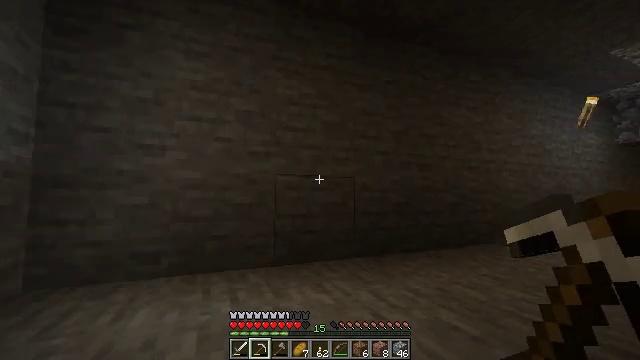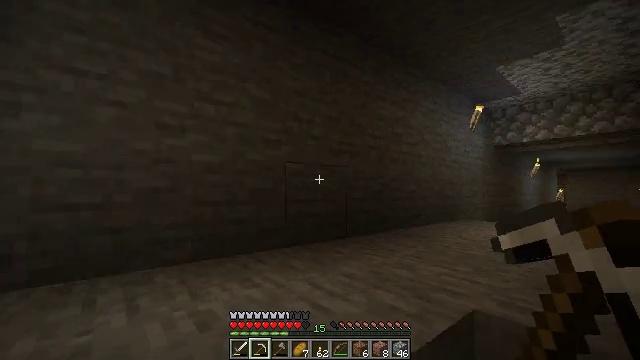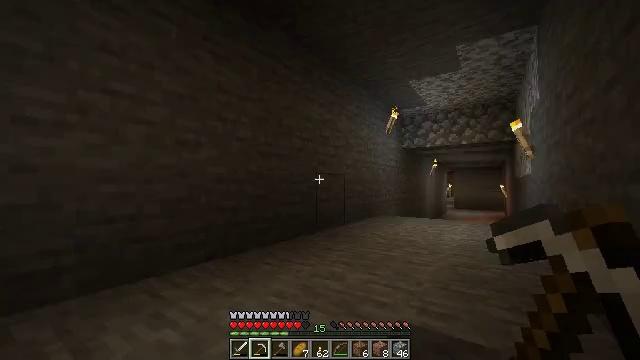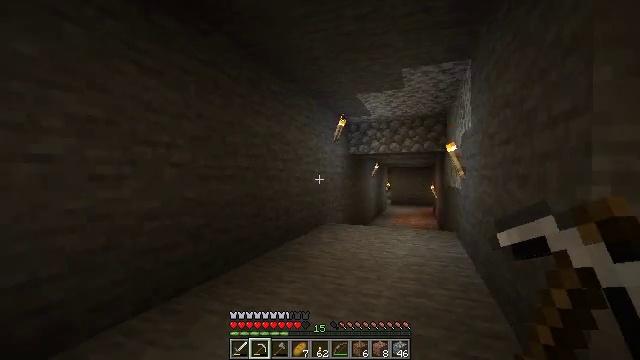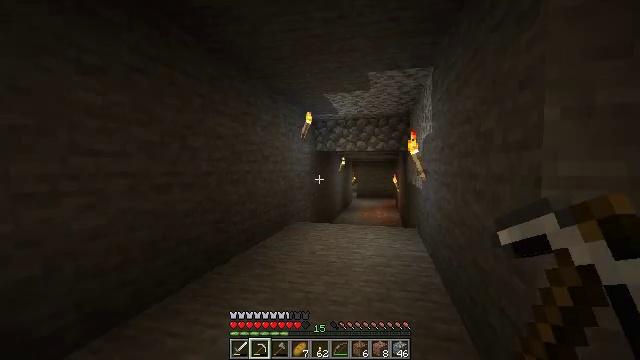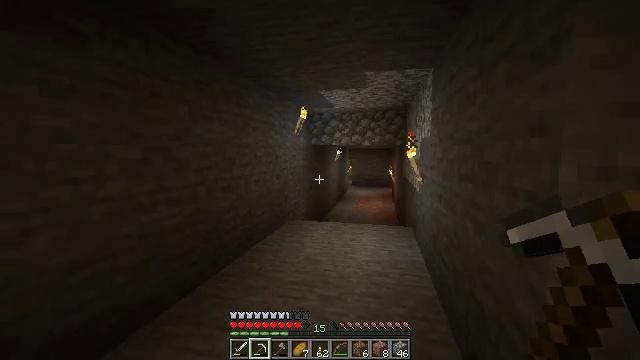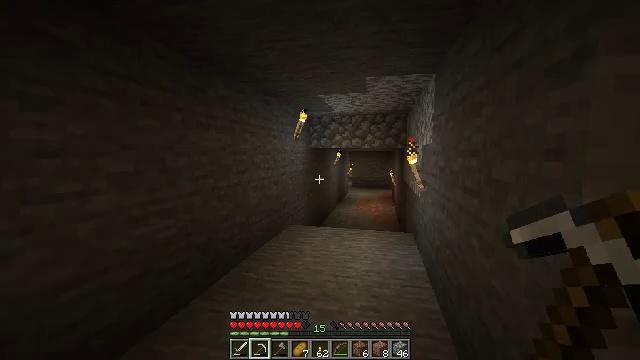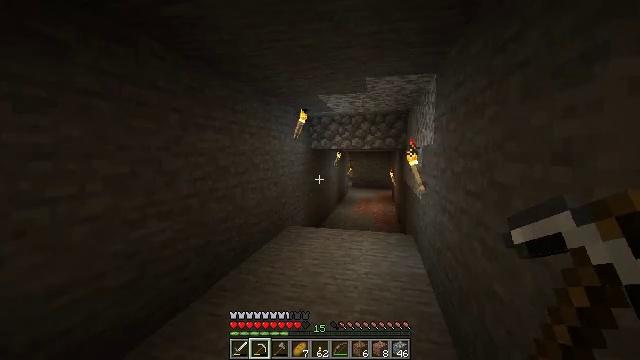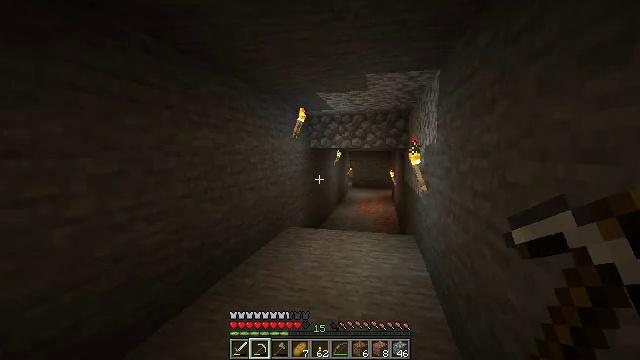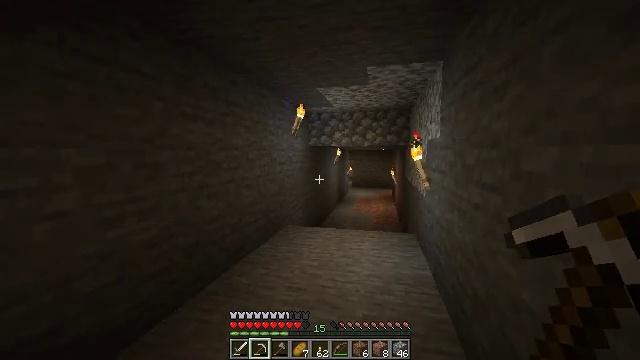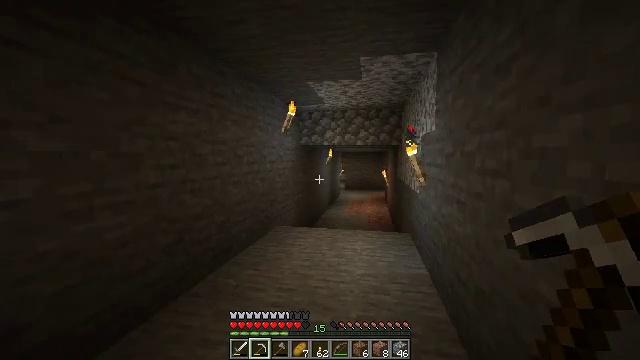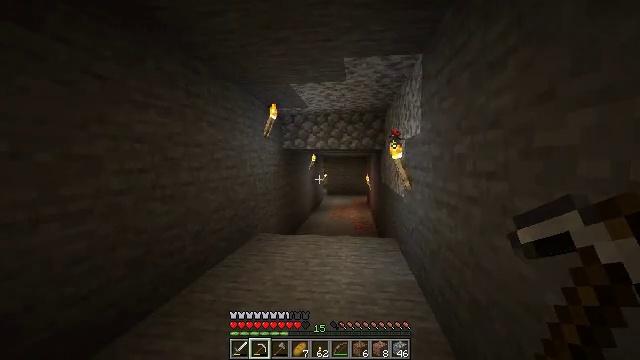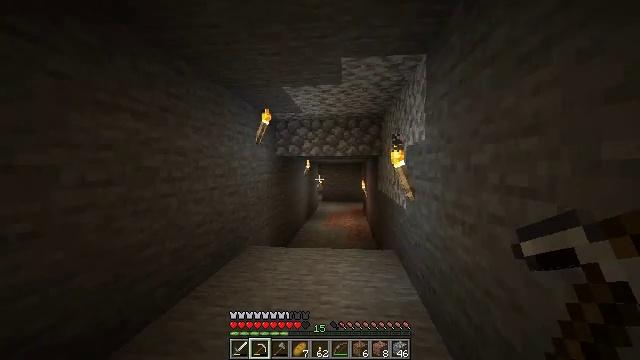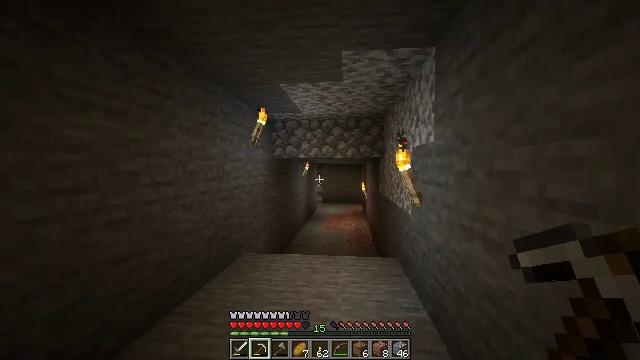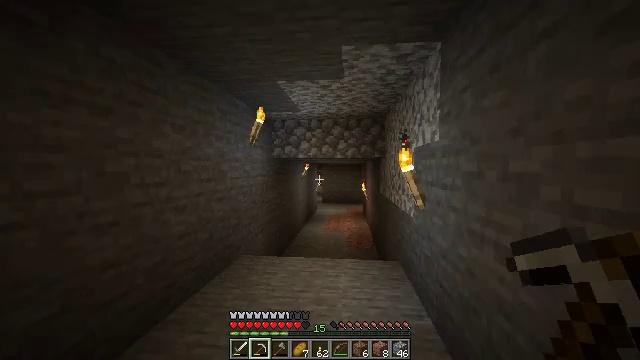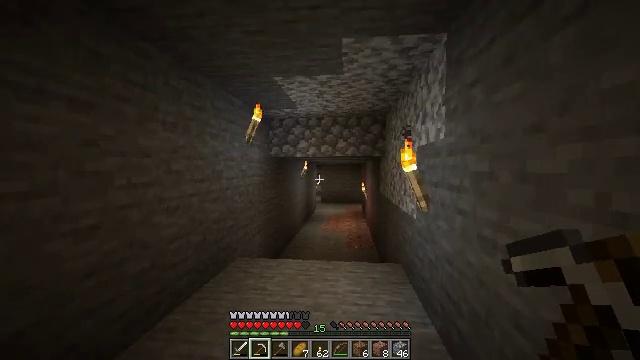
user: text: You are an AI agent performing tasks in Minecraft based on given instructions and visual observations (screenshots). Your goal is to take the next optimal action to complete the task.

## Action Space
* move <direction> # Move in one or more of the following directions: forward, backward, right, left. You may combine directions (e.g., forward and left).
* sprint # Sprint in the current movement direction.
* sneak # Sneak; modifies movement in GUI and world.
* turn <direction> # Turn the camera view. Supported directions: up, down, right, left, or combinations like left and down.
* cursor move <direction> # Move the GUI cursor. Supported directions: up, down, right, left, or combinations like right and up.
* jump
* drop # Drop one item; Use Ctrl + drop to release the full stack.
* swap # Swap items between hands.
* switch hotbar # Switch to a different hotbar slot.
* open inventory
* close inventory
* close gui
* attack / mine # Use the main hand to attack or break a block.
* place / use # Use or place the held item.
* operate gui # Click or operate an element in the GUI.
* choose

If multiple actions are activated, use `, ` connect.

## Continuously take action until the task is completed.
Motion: motion action
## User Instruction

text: Collect the oak planks from the structure.
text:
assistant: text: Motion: move forward, turn right and down, jump
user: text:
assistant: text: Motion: move forward, turn right and down, jump
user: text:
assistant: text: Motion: move forward, turn right and down, jump
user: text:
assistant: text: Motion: move forward, turn right and down, jump
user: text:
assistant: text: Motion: move forward, turn down, jump
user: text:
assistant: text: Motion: move forward
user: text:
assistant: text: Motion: move forward
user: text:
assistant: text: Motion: move forward
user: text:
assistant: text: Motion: move forward
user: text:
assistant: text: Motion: move forward, turn right
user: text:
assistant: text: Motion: move forward, turn right and up
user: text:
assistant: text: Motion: move forward, turn right and up
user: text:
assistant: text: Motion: move forward
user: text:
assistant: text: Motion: move forward
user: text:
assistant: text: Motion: move forward
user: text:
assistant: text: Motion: move forward
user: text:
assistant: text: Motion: move forward
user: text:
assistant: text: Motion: move forward
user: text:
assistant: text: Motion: move forward
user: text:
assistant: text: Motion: move forward, turn right and up
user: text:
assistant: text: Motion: move forward, turn up
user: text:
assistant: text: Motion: move forward, turn up
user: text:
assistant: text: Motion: move forward, turn left and up
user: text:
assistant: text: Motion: move forward, turn left and up
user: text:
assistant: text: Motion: move forward
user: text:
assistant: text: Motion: move forward
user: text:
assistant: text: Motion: move forward
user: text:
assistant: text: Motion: move forward, turn right and down
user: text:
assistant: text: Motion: move forward, turn right and down
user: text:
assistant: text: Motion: move forward, turn down